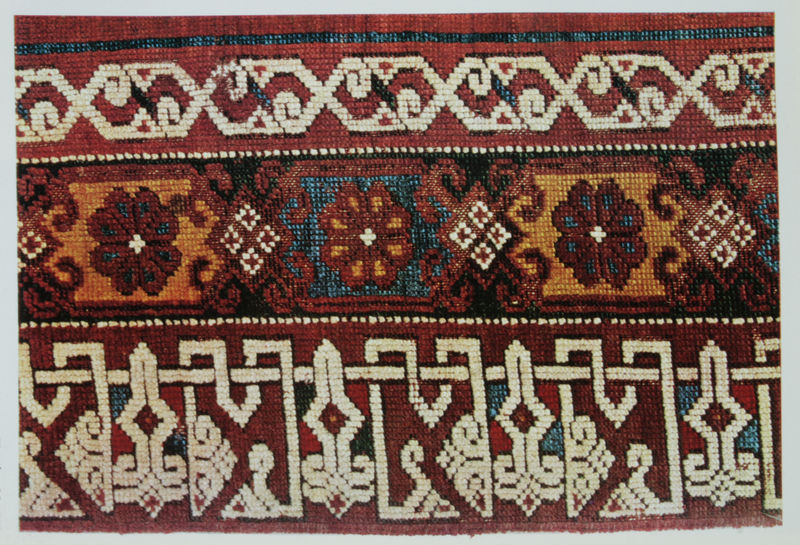
Titel: Großgemusteter "Holbein"-Teppich
Standort: Berlin
Institution: Museum für Islamische Kunst
Schlagwörter: blau, dunkel, weiß, gelb, grün, ocker, ausschnitt, blume, blumen, braun, bunt, haar, hell, licht, orange, schwarz, symbol, türkis, blüte, blüten, rot, karo, muster, ornament, teppich, alt, wand, band, knoten, leinen, rahmen, vorhang, felder, stickerei, stoff, pflanzen, perle, perlen, seide, orang, schrift, formen, linien, rand, bordüre, olive, wandteppich, handarbeit, wolle, detail, symmetrie, jaune, noeud, dunkelrot, floral, ornamente, verzierung, streifen, läufer, faden, nadel, tee, foto, photographie, punkte, hitler, penis, haken, orient, linie, blanc, noir, baun, stilisiert, mosaik, kunst, photo, verziert, ecken, wandschmuck, fries, geometrisch, raute, rauten, arabisch, kreuze, rouge, tapis, weinrot, teppisch, gewebe, fleurs, ornamentik, abfolge, geometrie, gewebt, arabien, garn, islam, knüpfen, weben, fleur, rosetten, längs, mäander, alternierend, bleu, näharbeit, regelmässig, broderie, perserteppich, geometrische formen, carré, abstrait, couleur, schlinge, morgenland, iran, lignes, losange, mosaique, motif, rosace, geknüpft, perse, orien, entrelacs, géométrique, motifs, ceramique, musulman, tapisserie, damier, kreuzstich, dordüre, perlenstickerei, schischa, streifne, adolf, bandeau, repetition, tissu, oriental, frise, indien, blan, abwechselnd, figure, noeuds, grecque, knüpfn, email, symétrique, tissage, braumblau, ornements, motifs géométriques, tappisserie, rosette, répétitif, raure